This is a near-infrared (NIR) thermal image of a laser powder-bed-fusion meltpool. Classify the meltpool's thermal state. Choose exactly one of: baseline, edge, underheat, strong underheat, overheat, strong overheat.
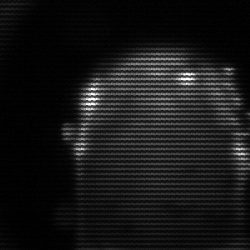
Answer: baseline